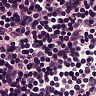
Metastatic tissue present: no